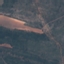
Land use / land cover class: HerbaceousVegetation